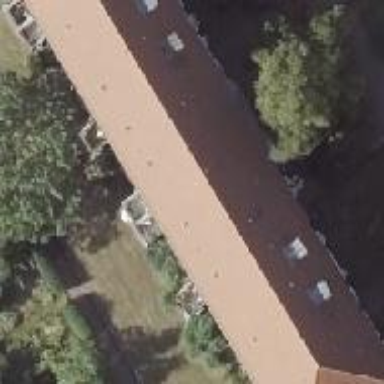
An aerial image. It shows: Residential apartments with hipped roof shape.